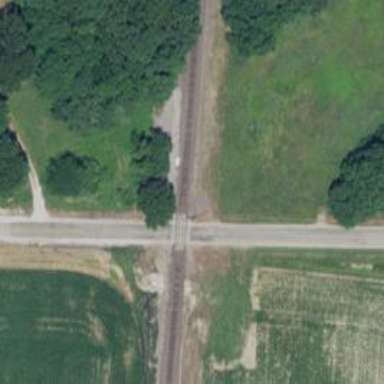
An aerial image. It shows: Railway level crossing.